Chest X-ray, AP view. Patient: 23 years old, sex M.
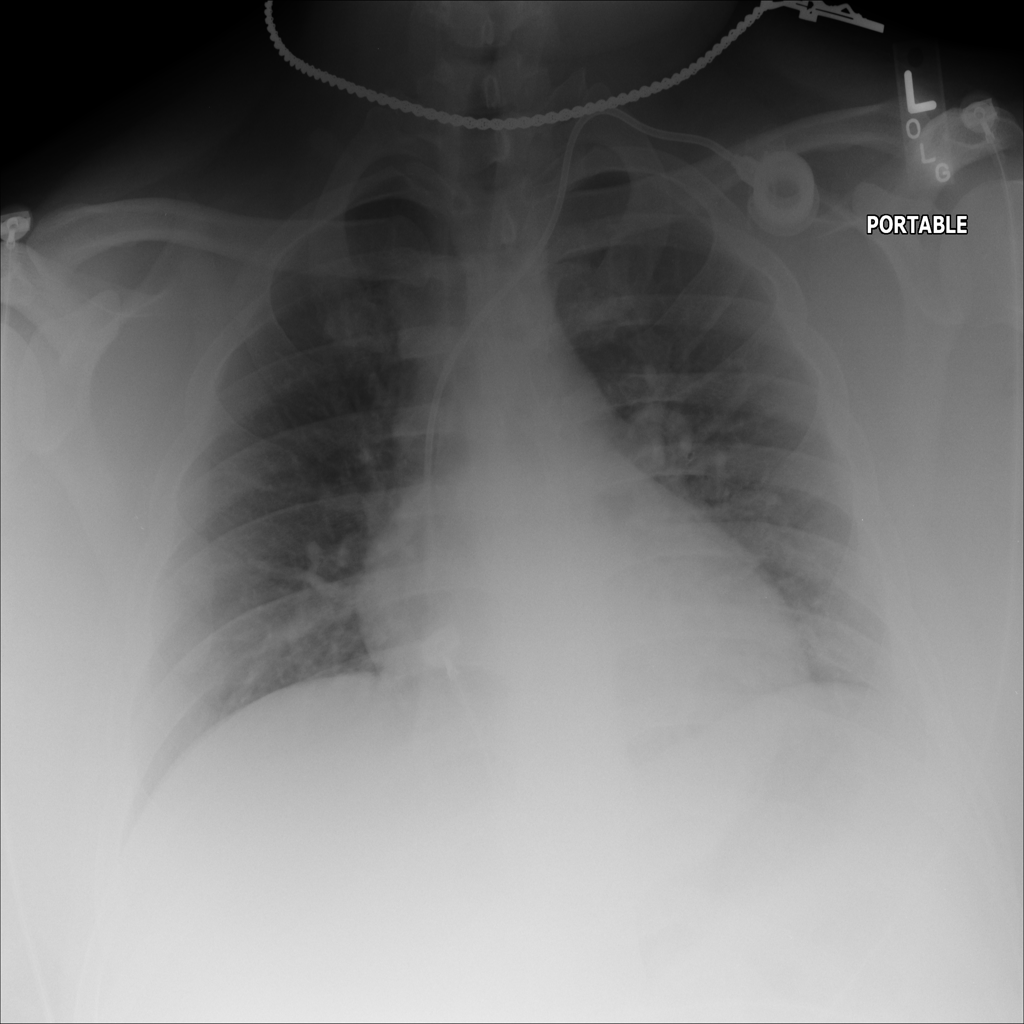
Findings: No Finding